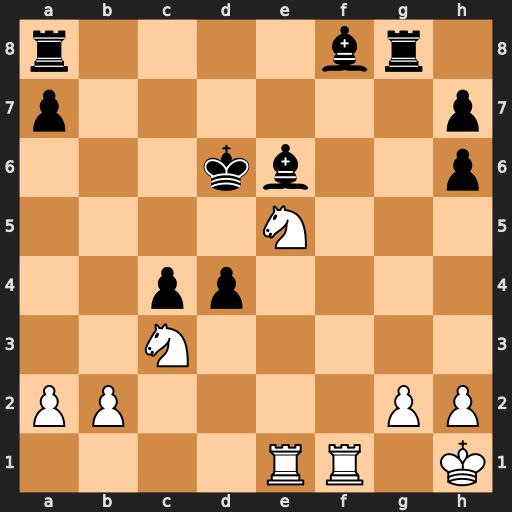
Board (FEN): r4br1/p6p/3kb2p/4N3/2pp4/2N5/PP4PP/4RR1K
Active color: w
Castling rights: -
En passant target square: -
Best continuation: Nb5+ Kc5 Nc7